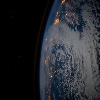
Label: cloud